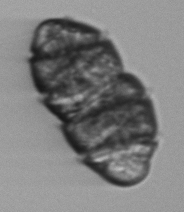
Label: Margalefidinium